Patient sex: F
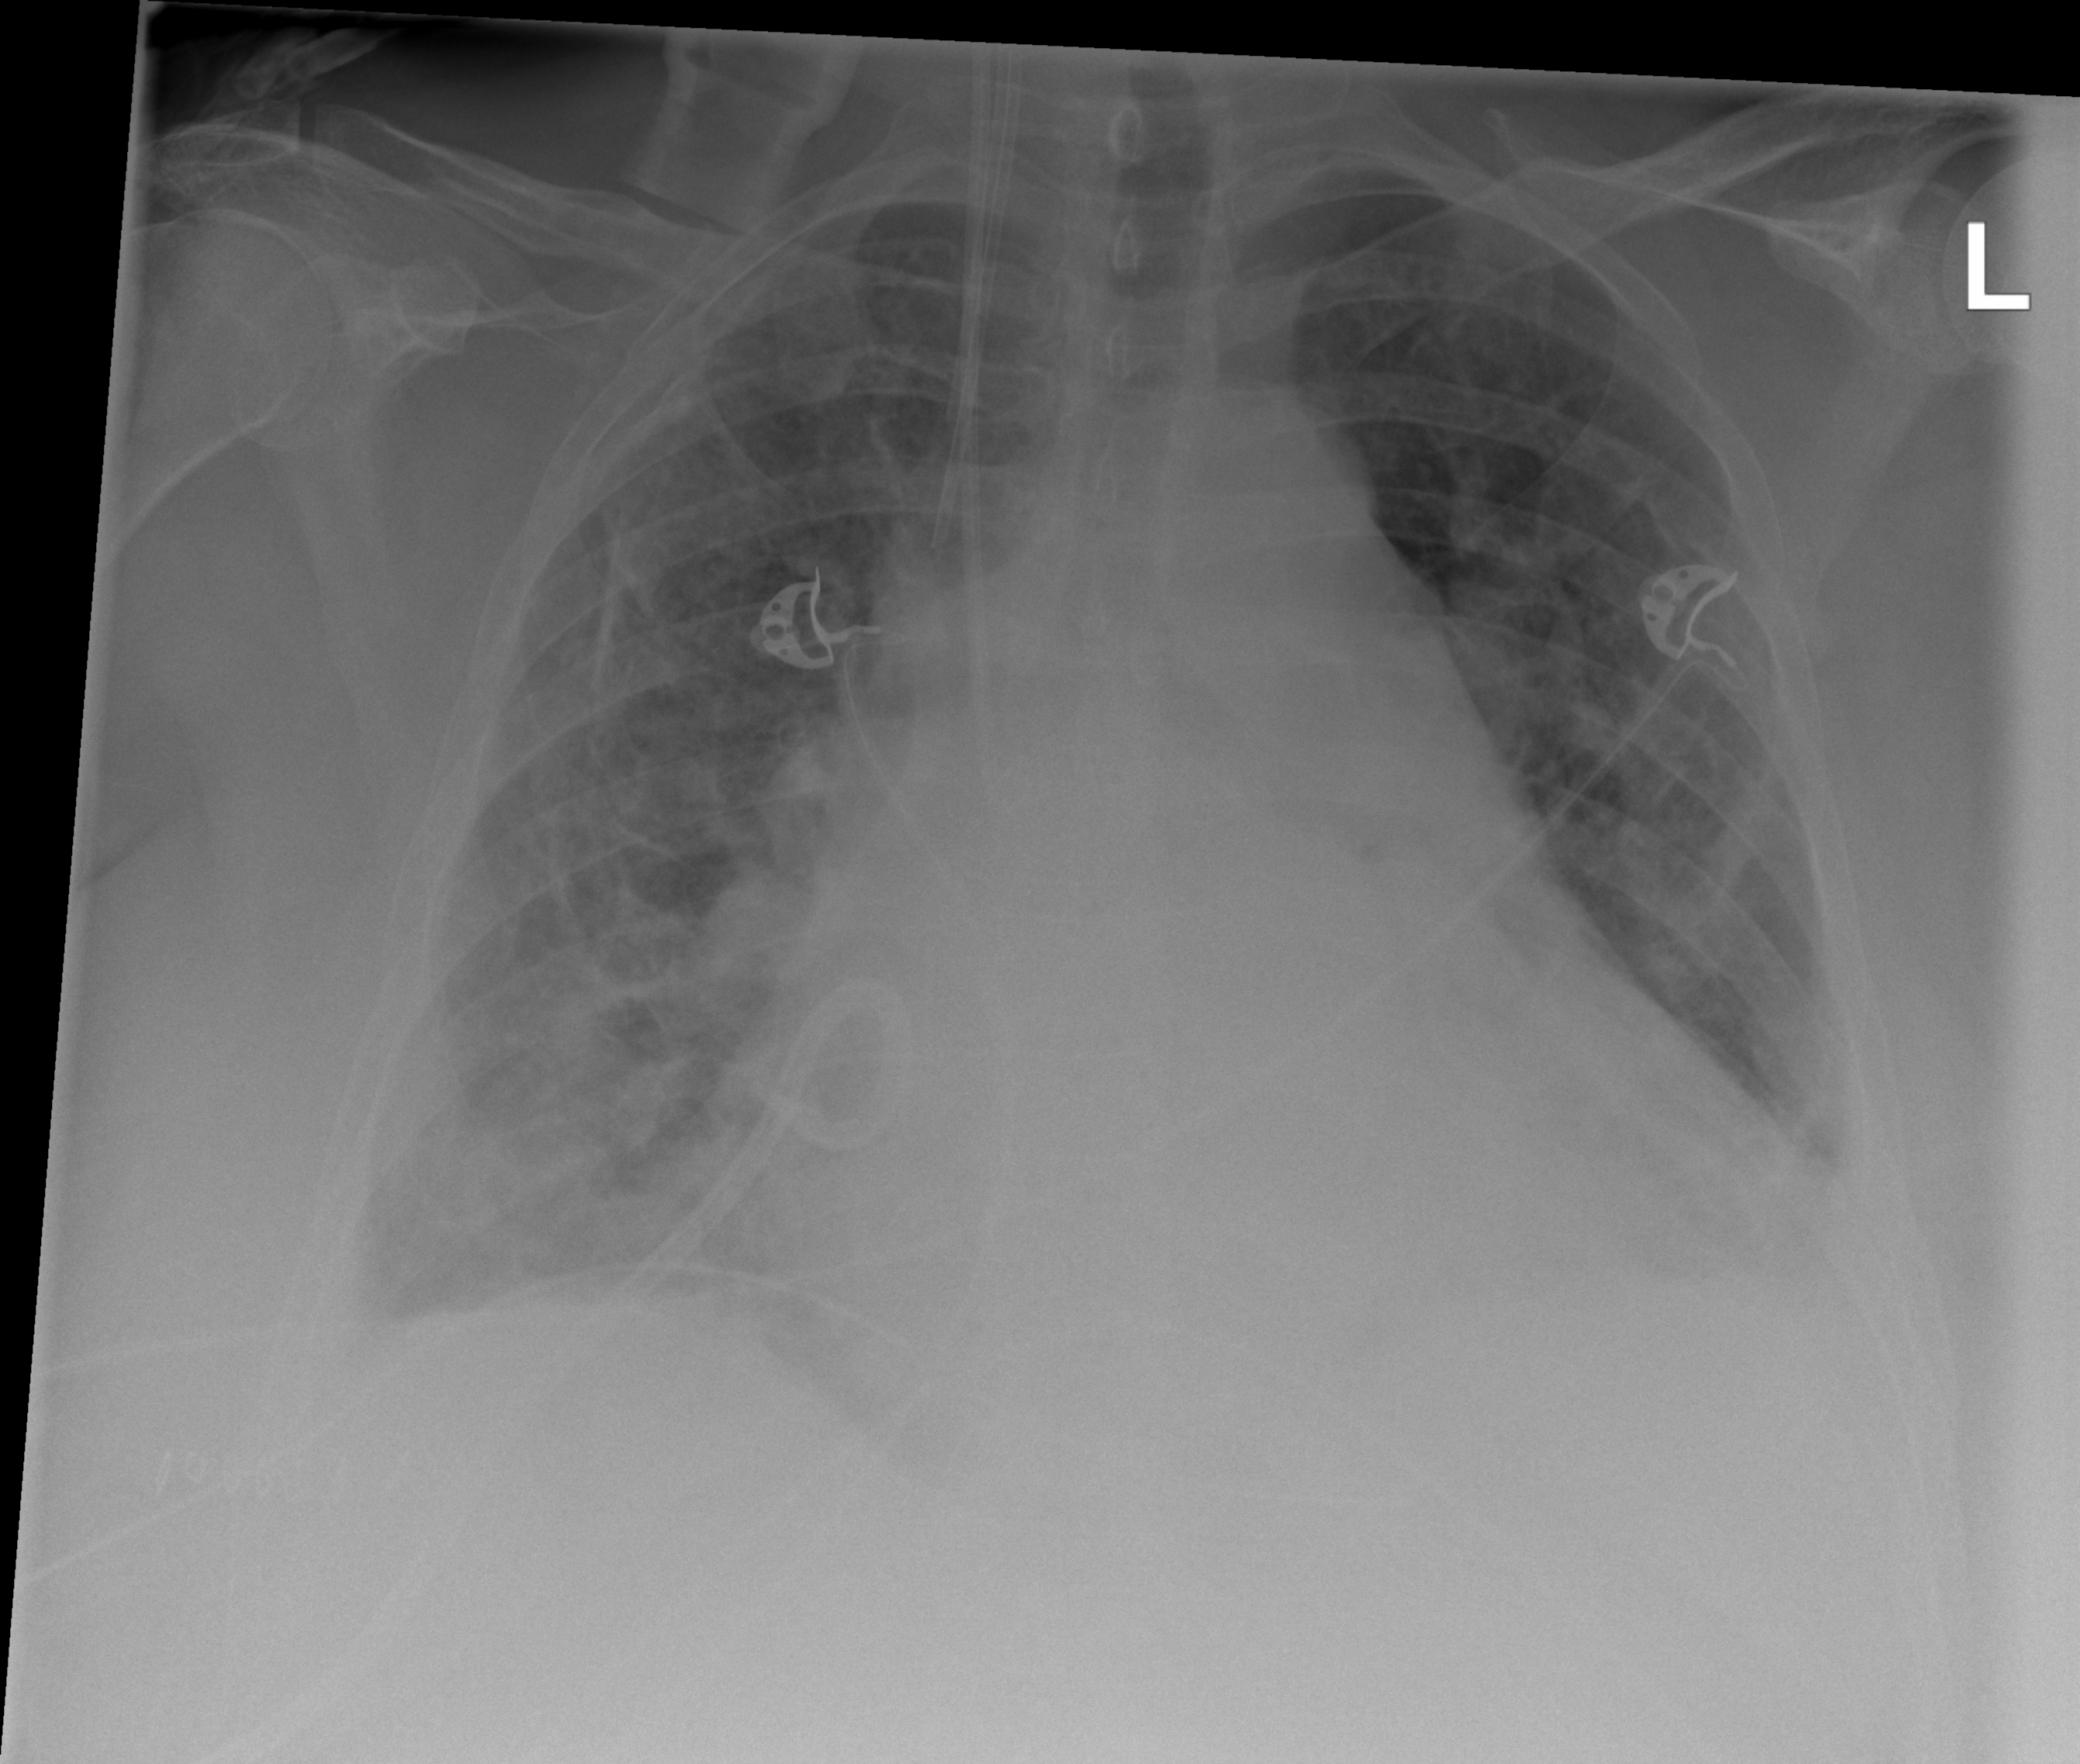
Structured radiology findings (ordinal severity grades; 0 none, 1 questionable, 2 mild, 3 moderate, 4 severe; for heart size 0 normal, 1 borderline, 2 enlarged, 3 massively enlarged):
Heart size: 3
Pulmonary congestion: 2
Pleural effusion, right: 2
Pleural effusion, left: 2
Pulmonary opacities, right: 3
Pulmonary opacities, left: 3
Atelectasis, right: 2
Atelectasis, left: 2